Field crop: tomato
Growth stage: 1
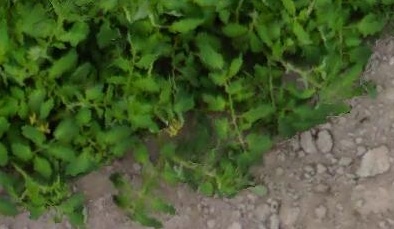
Species: tomato